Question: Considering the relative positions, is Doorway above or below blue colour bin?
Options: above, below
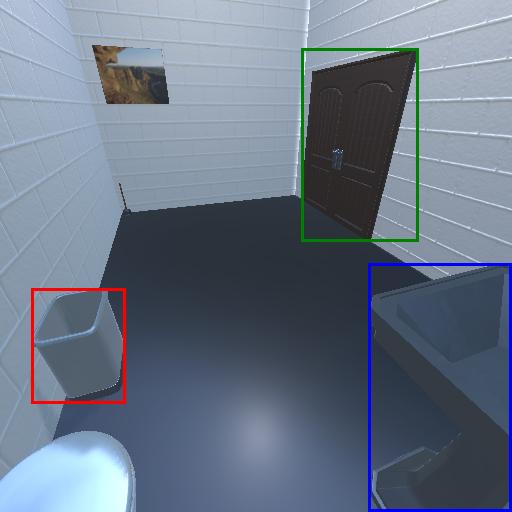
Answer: above